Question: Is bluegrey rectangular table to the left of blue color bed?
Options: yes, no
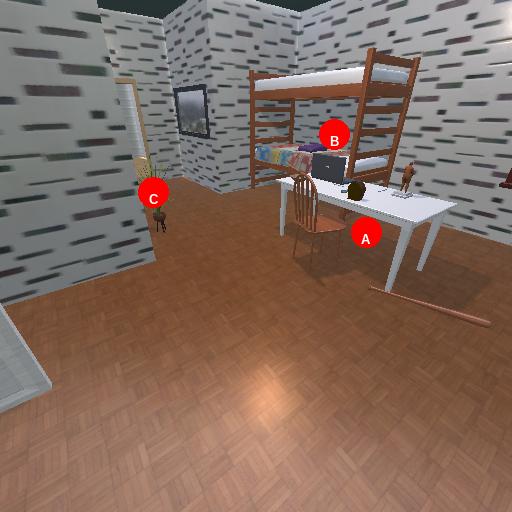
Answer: yes